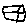
Label: house